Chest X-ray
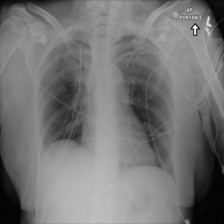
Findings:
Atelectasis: negative
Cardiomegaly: negative
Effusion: negative
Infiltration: negative
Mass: negative
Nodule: negative
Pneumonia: negative
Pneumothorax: negative
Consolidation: negative
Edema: negative
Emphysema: negative
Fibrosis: negative
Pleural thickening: negative
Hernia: negative